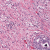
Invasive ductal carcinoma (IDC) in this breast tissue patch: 1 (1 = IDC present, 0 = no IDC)